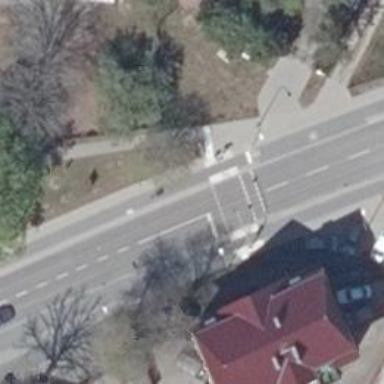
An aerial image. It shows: Secondary road with asphalt surface. It has sidewalks on both sides and cycle track.